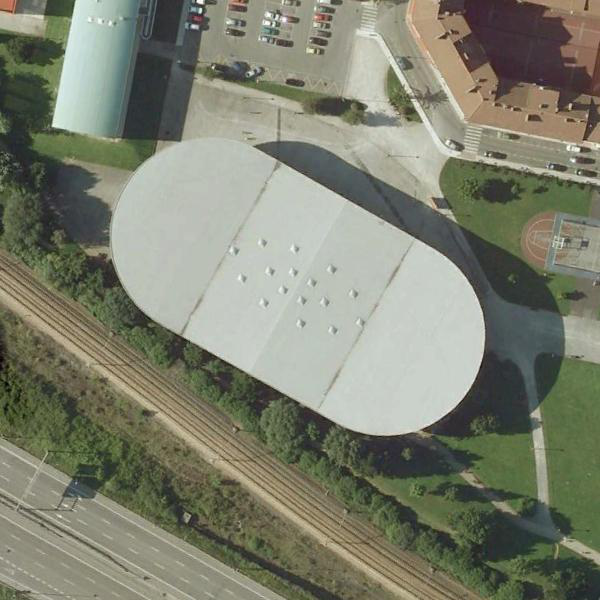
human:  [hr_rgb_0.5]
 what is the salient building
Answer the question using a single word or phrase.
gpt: center